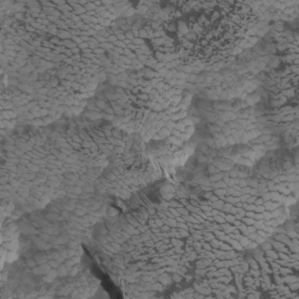
Label: non_frost